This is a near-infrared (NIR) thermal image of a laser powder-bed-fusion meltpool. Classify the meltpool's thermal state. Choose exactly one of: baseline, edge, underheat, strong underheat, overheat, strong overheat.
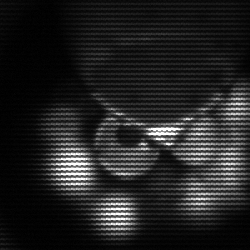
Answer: edge